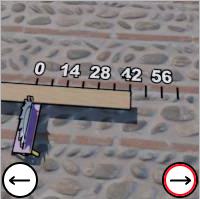
Task: length
Answer: 42
First scale value: 14.0